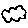
Label: cloud